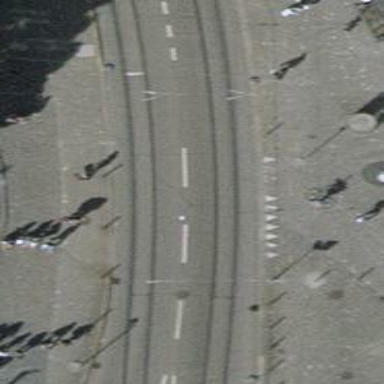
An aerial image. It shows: Residential road with asphalt surface and sidewalks on both sides. The road has embedded tram rails and the sidewalks have sett surface.